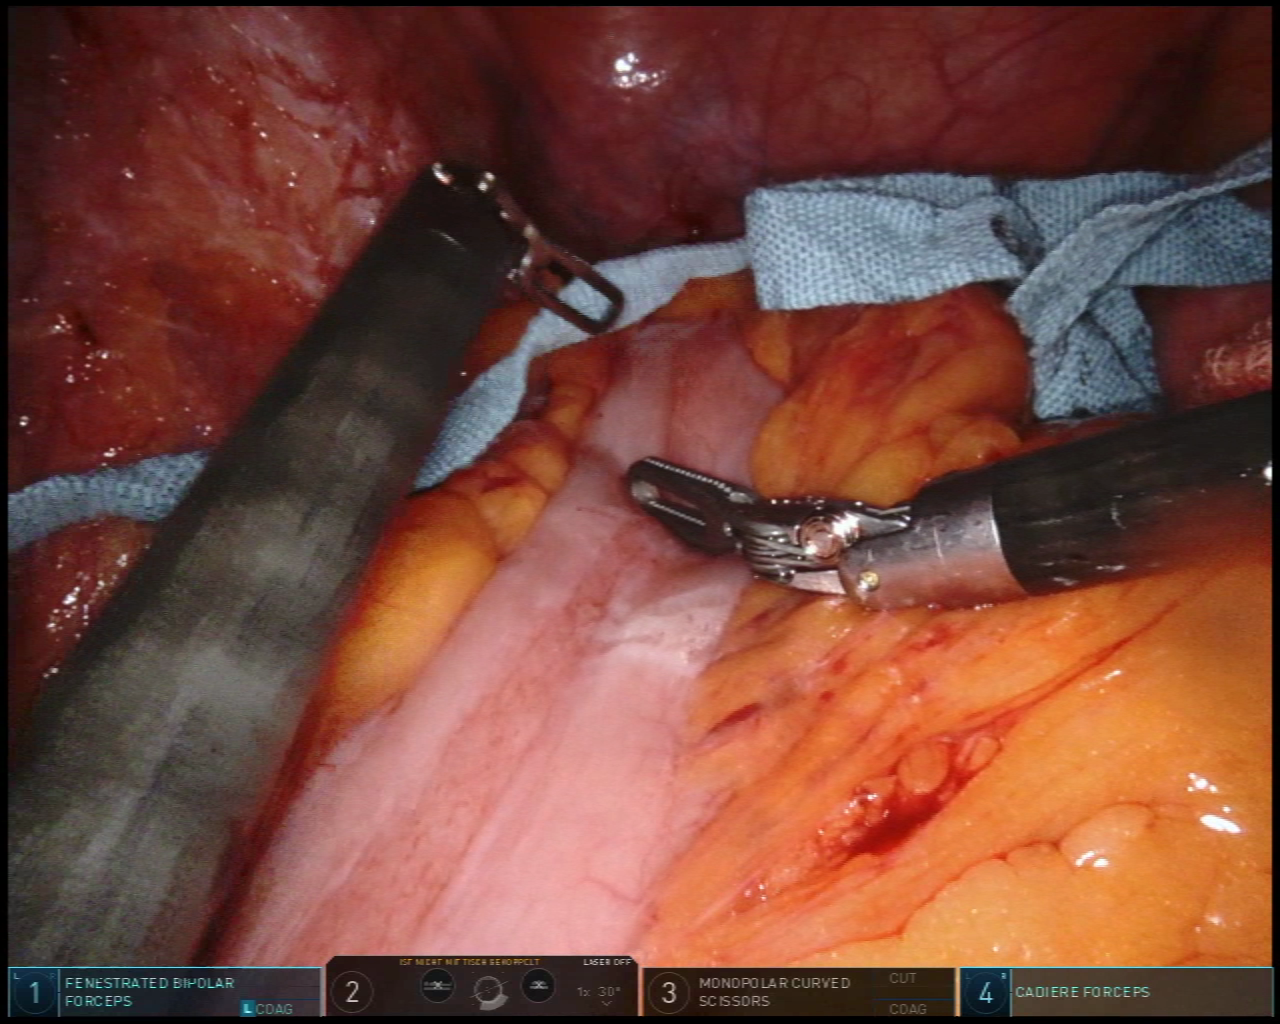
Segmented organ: abdominal_wall
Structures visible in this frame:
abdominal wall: yes
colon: yes
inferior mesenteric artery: no
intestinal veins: no
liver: no
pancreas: no
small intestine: no
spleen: no
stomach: no
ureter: no
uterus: no
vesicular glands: no